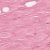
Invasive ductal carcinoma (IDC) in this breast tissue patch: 0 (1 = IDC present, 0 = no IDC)